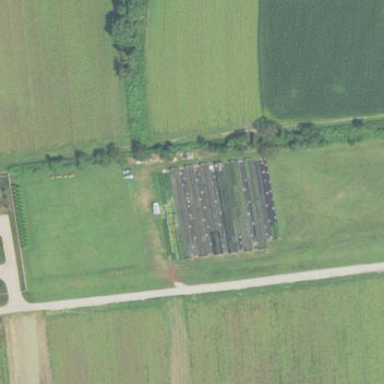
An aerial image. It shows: Area dedicated to greenhouse horticulture.